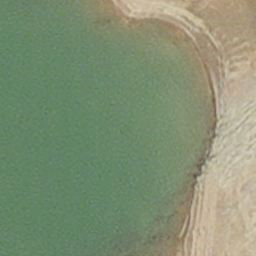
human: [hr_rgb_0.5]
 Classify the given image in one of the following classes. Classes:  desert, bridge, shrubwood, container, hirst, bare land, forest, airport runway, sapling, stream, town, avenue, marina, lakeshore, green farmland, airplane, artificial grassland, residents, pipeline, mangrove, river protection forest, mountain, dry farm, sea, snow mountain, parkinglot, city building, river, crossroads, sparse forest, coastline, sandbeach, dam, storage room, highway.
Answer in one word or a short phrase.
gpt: hirst